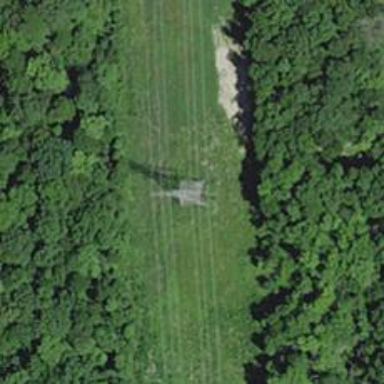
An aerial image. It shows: Power tower.